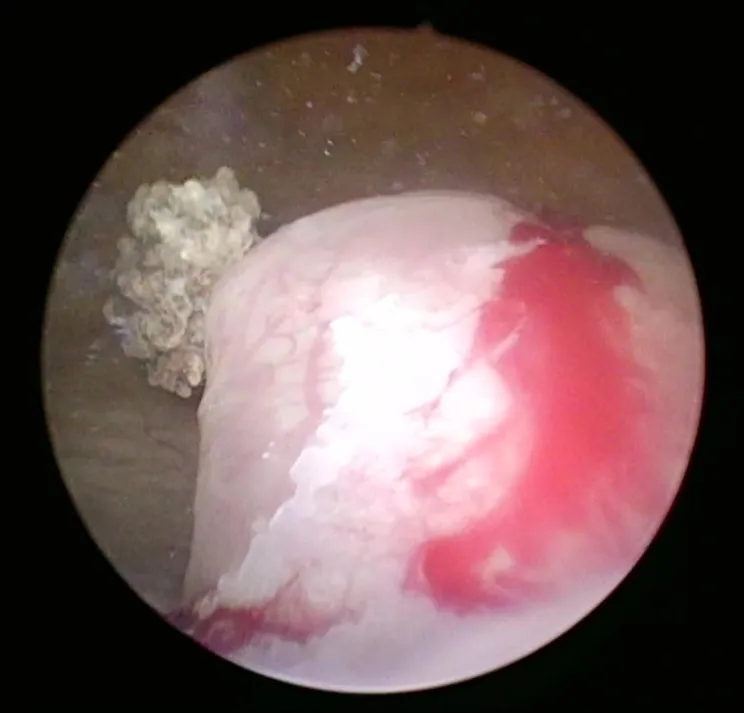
Intraoperative cystoscopic image showing the large ureteral stone pointing out of the ureteral orifice within a ureterocele.
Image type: endoscopy (other_endoscopy)